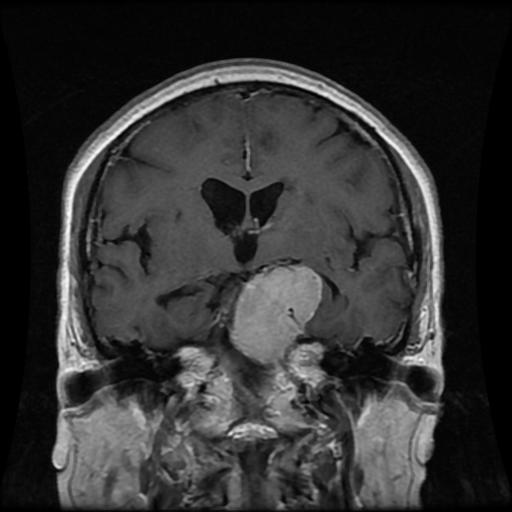
Label: meningioma